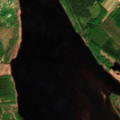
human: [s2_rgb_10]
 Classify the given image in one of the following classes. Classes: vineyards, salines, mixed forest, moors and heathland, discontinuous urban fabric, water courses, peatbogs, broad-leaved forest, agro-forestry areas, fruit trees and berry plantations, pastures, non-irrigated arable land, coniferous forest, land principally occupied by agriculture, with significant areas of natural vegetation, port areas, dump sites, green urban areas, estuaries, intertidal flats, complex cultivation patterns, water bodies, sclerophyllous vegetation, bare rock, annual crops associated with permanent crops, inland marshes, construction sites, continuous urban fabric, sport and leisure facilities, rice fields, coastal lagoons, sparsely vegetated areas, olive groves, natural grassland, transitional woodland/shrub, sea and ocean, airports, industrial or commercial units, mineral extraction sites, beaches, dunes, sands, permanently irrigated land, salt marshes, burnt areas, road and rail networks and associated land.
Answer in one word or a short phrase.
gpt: land principally occupied by agriculture, with significant areas of natural vegetation, mixed forest, transitional woodland/shrub, water courses